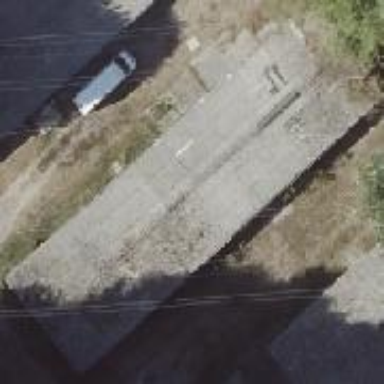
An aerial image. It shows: Garage building.